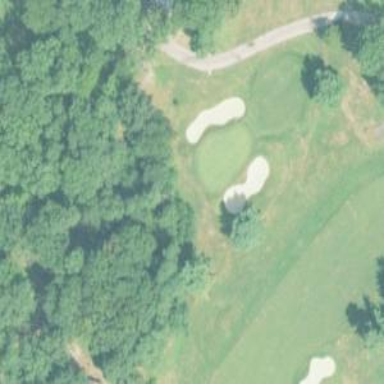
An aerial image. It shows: View of golf hole.